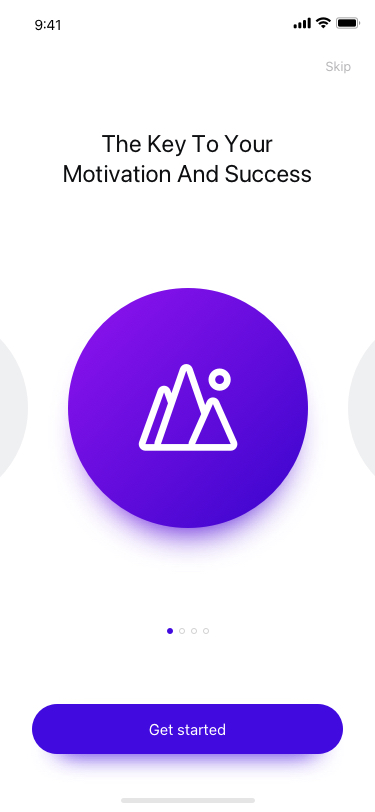
Text in this UI design:
The Key To Your Motivation And Success
Skip
Get started